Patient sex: F
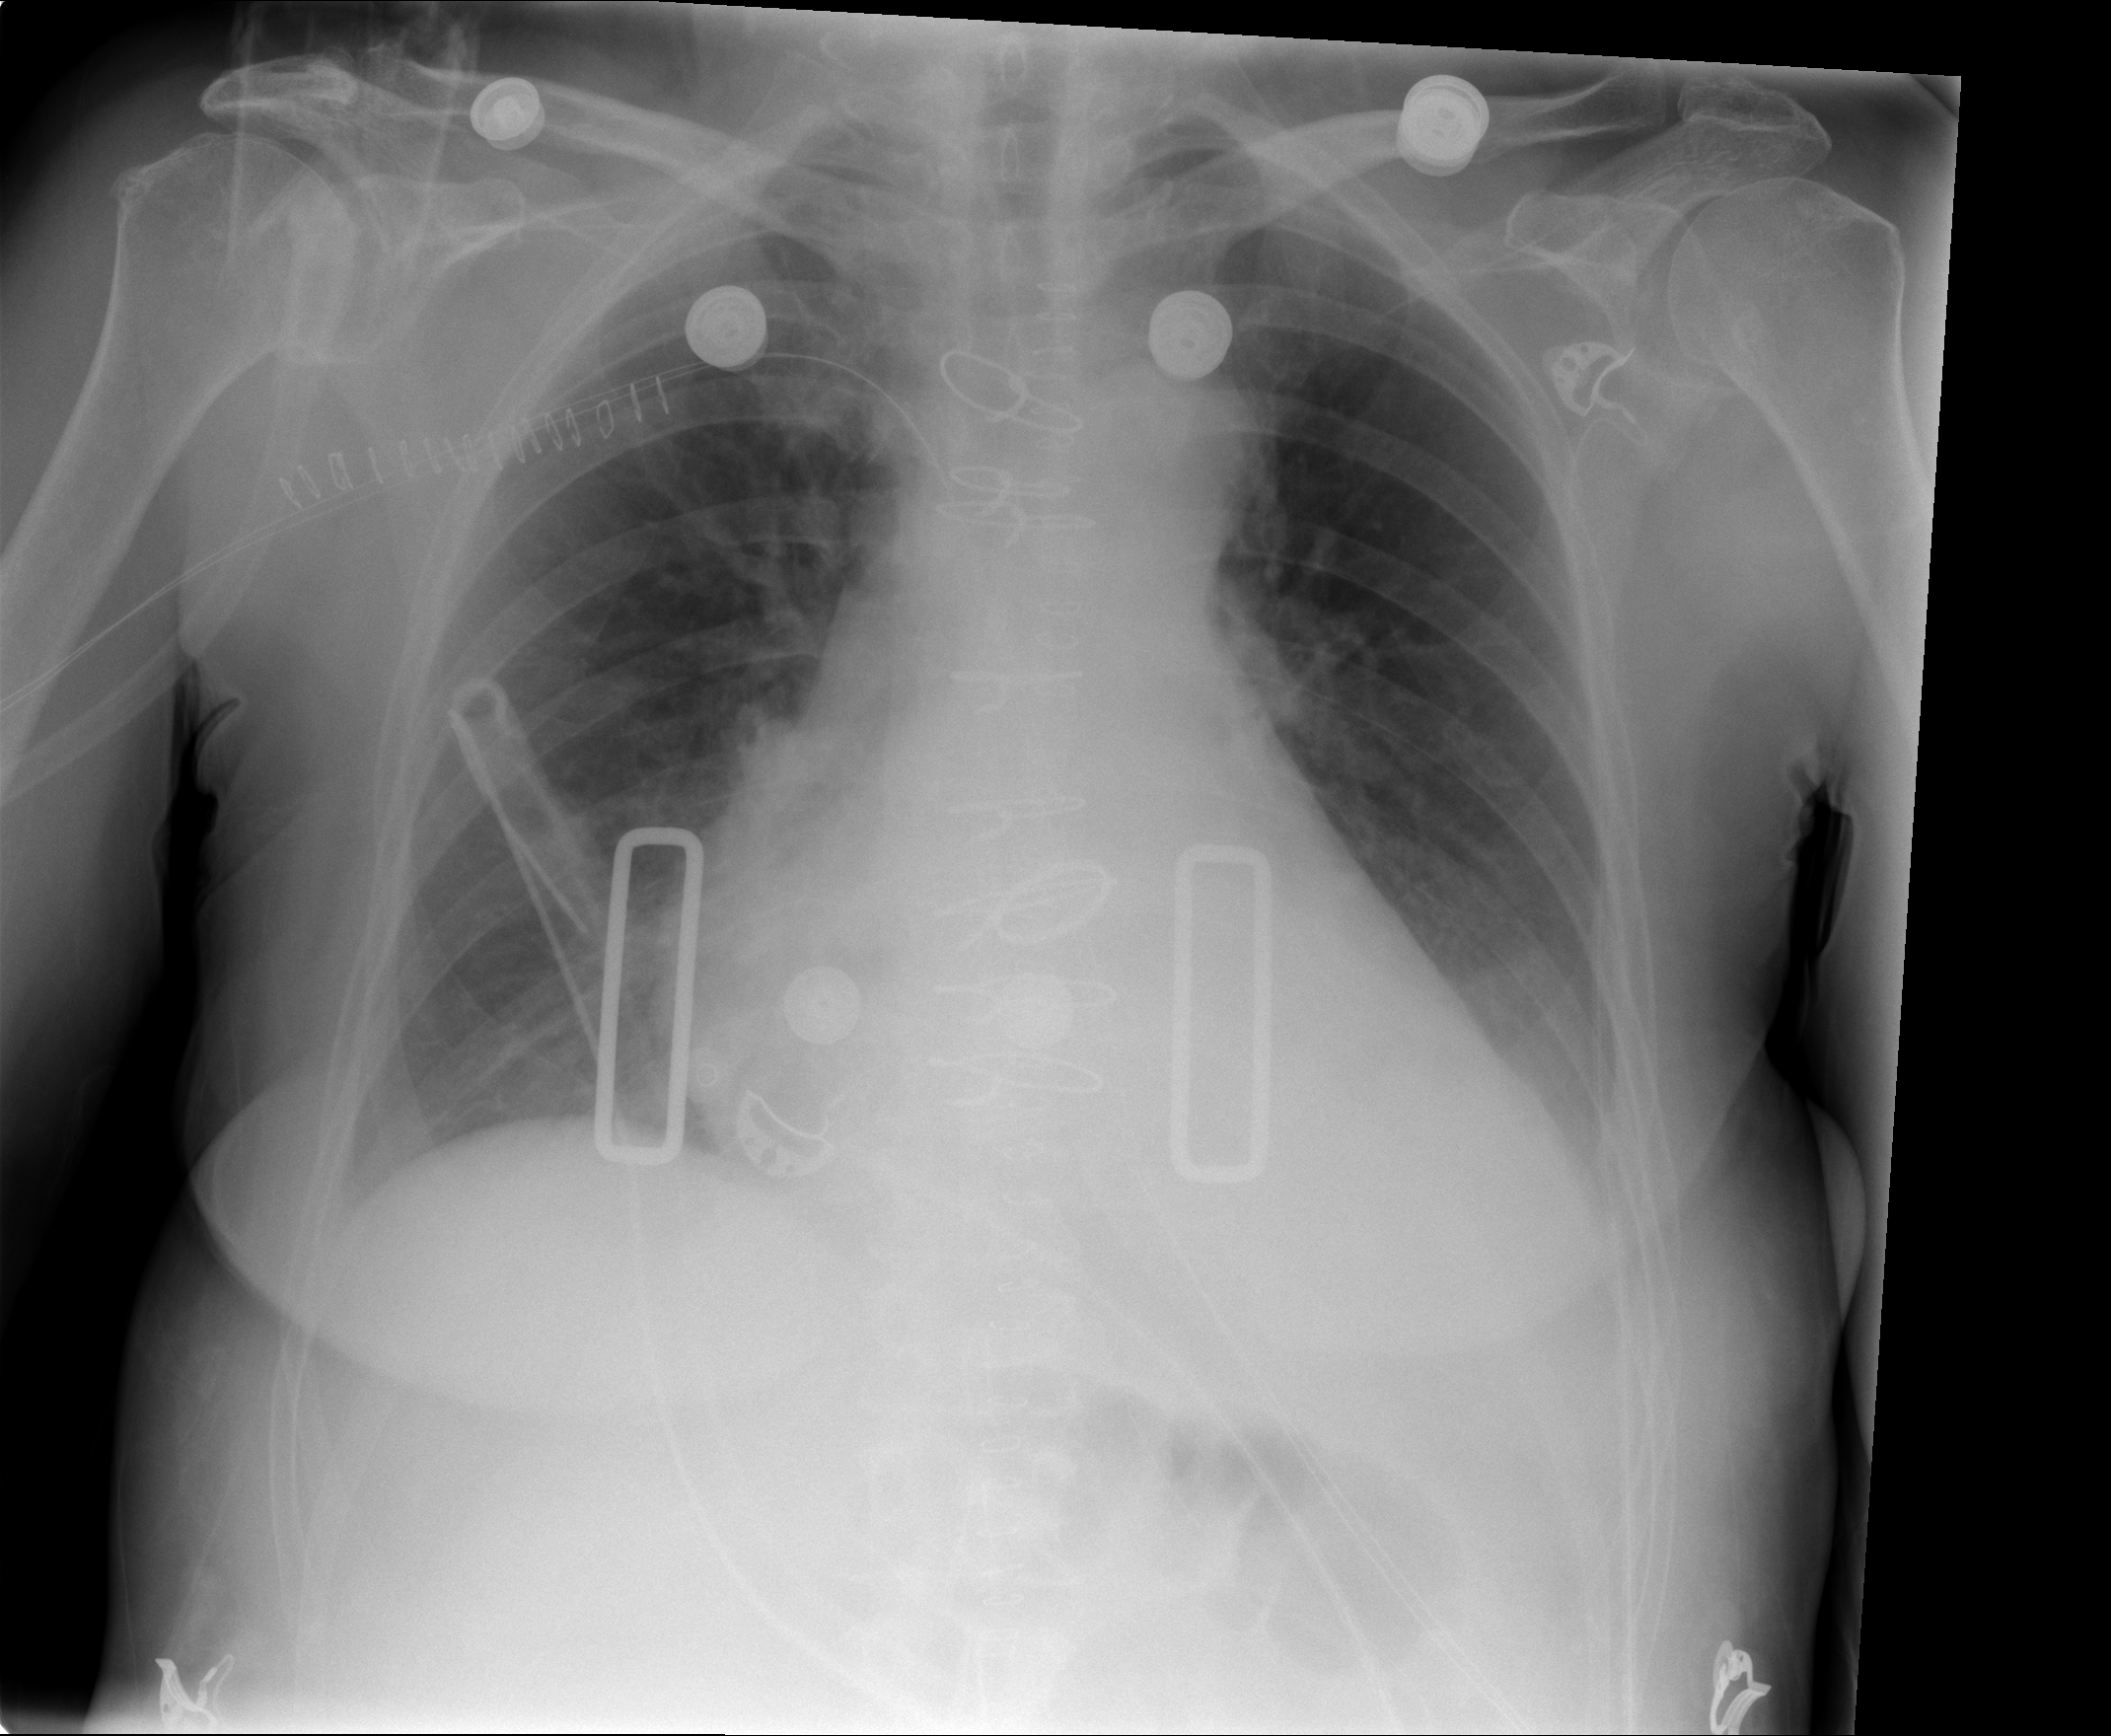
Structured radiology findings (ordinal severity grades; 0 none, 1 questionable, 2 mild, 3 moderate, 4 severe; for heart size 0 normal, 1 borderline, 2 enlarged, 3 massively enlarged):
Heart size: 2
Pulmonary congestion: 2
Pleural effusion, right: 0
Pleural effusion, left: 2
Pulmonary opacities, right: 0
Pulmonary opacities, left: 0
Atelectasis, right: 0
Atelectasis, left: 2